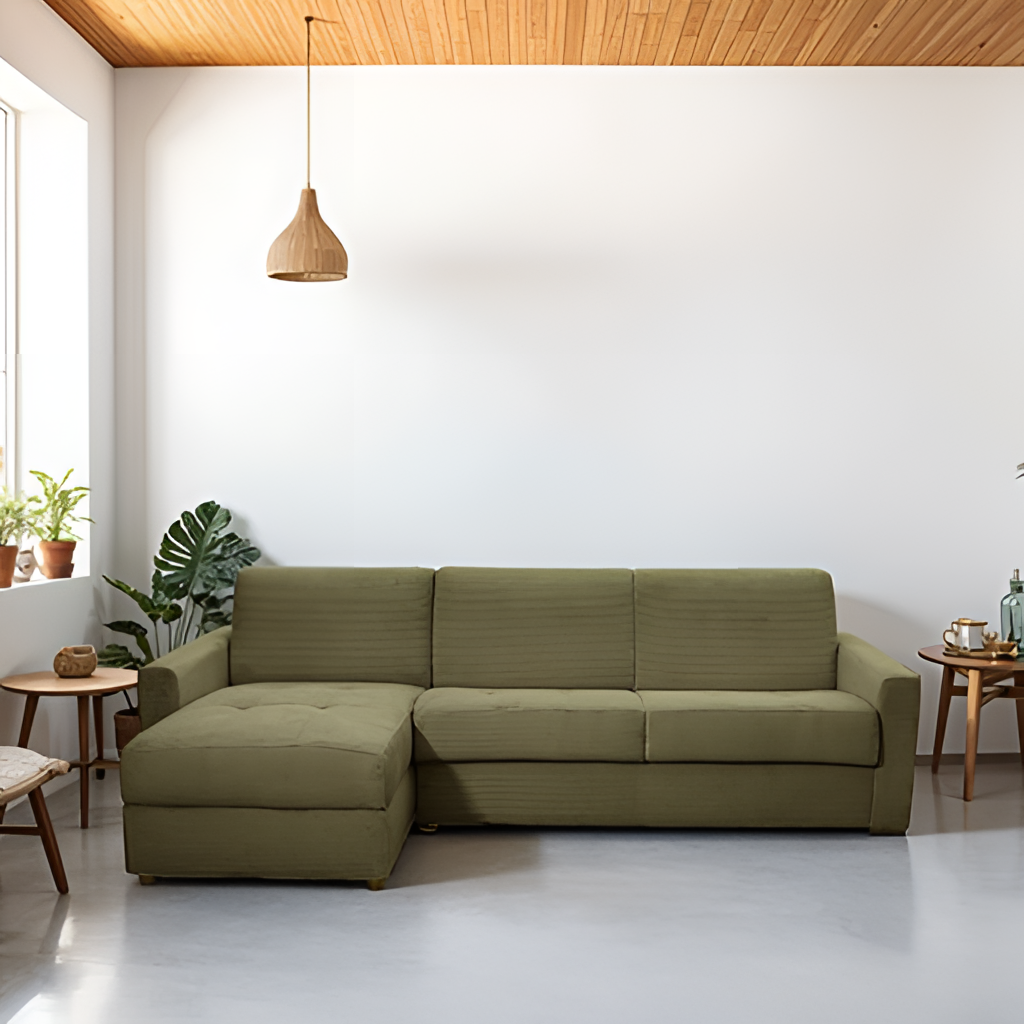
living room, fabric sectional sofa, light gray concrete flooring, with polished pattern, minimalist, paint wallpaper, with solid pattern